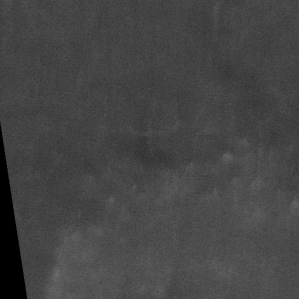
Label: non_frost